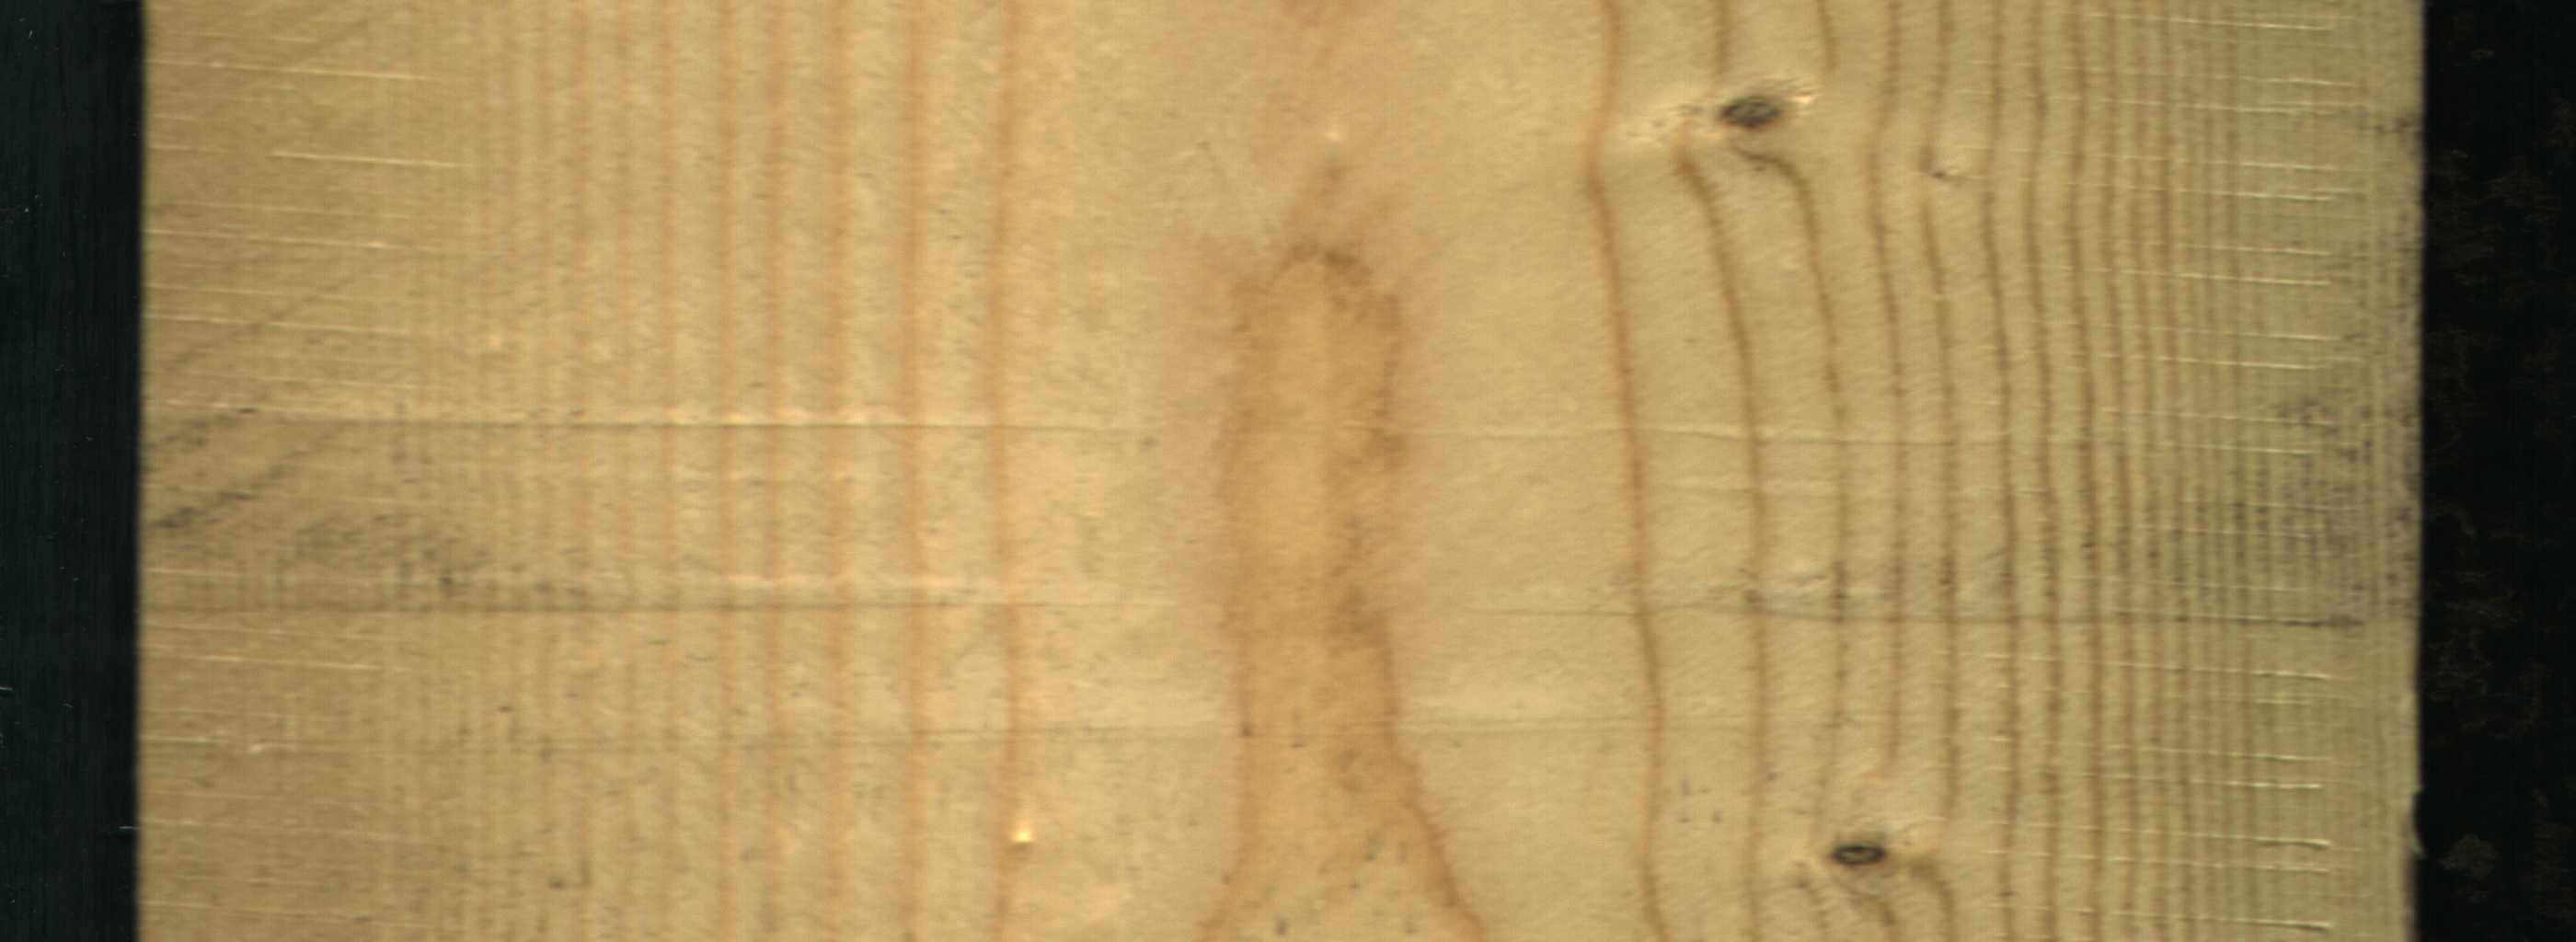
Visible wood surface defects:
Live_Knot
Live_Knot